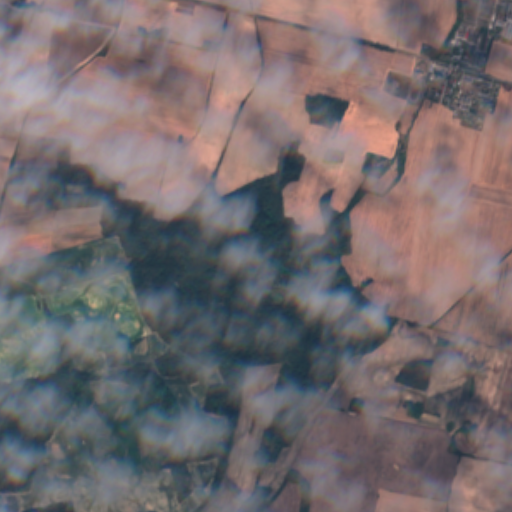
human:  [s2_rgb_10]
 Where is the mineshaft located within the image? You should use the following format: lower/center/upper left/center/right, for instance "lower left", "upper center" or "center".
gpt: The mineshaft is located in the lower left of the image.
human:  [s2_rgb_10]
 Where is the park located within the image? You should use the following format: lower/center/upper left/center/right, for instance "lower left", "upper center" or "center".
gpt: The park is located in the upper right of the image.
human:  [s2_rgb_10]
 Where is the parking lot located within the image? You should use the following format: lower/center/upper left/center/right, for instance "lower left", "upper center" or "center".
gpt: The parking lot is located in the upper right of the image.
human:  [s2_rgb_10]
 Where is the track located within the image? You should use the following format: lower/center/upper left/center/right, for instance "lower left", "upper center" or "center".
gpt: There is no track in the image.